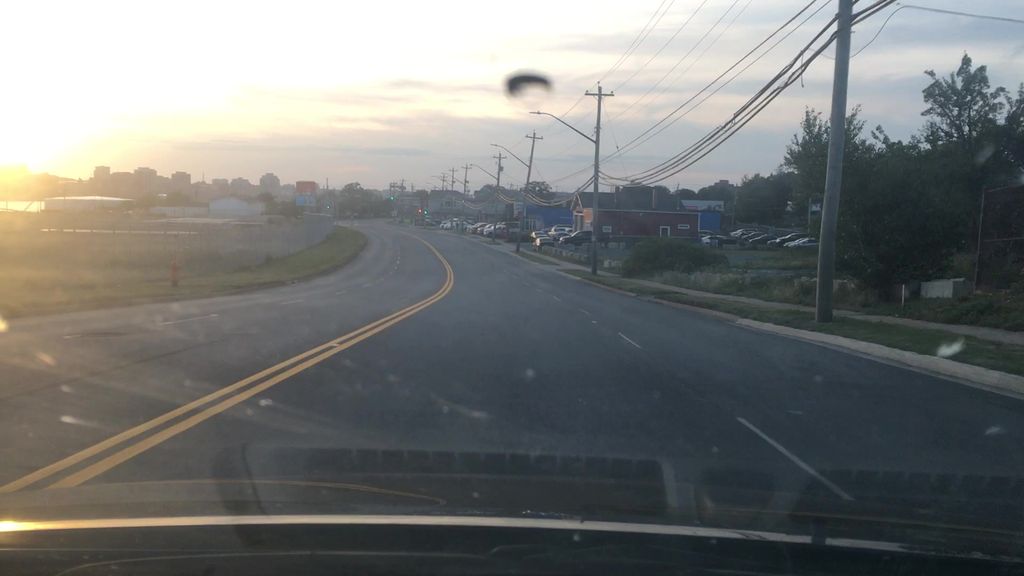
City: halifax